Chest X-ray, PA view. Patient: 63 years old, sex M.
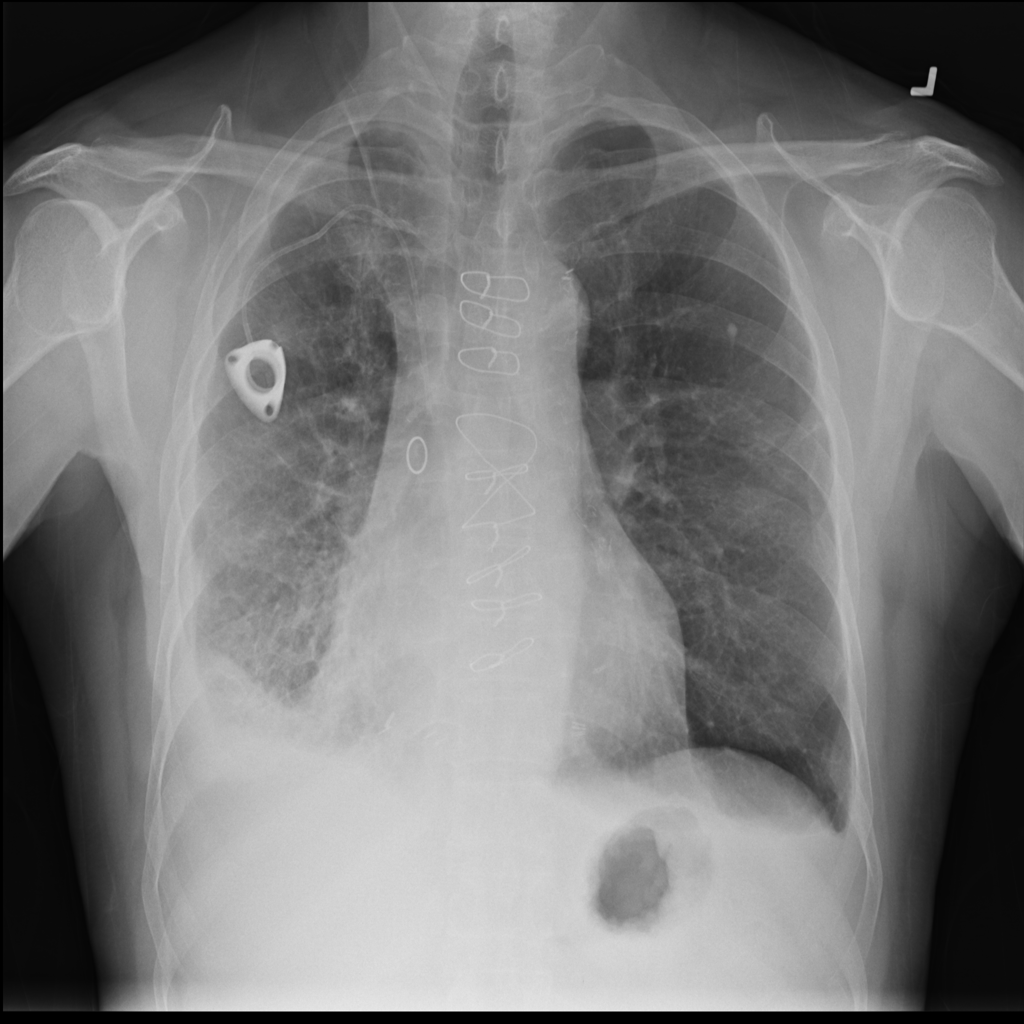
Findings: Atelectasis, Effusion, Infiltration, Nodule, Pleural_Thickening